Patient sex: F
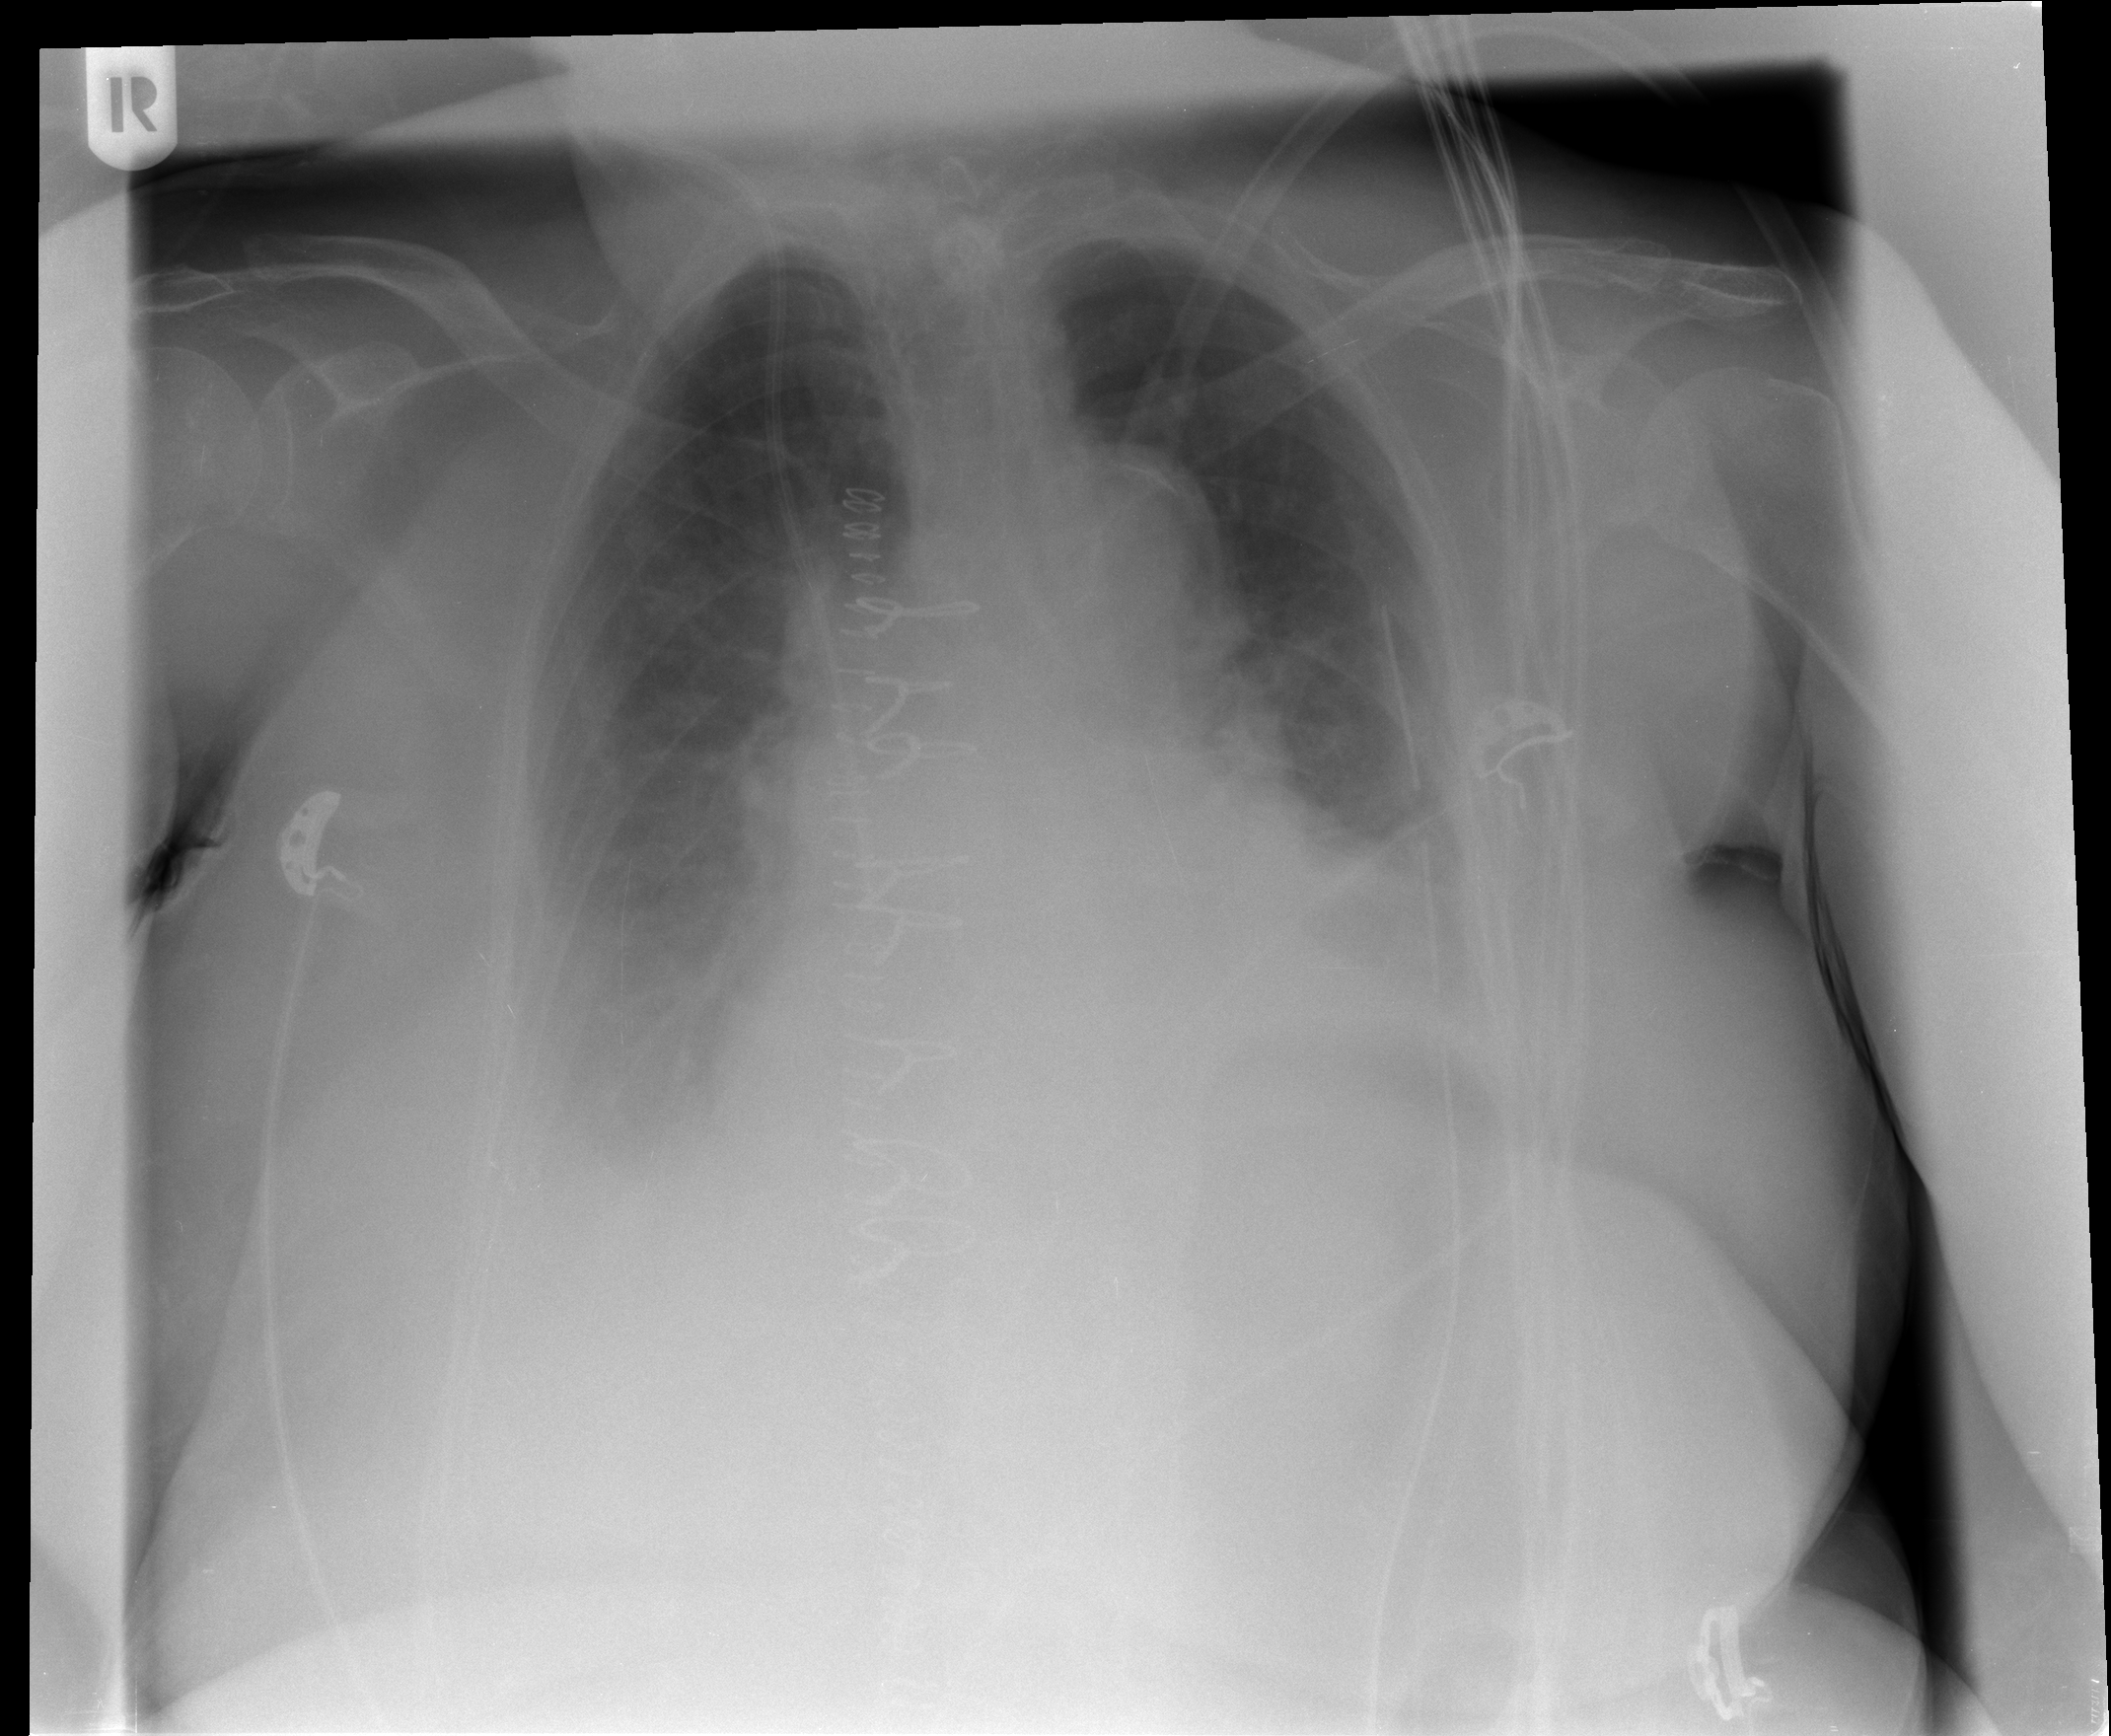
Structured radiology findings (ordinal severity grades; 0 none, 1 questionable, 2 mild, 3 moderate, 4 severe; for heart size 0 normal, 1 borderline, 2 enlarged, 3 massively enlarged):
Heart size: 2
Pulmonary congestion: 2
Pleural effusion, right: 2
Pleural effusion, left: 2
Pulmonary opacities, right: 1
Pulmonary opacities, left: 0
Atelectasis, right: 2
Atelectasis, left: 2